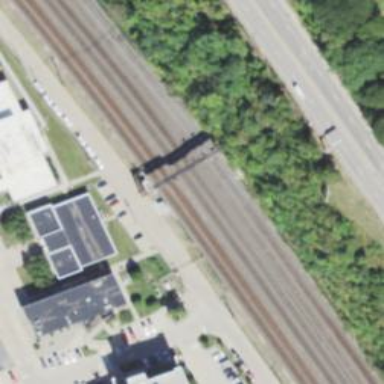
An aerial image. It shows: Railway signal.